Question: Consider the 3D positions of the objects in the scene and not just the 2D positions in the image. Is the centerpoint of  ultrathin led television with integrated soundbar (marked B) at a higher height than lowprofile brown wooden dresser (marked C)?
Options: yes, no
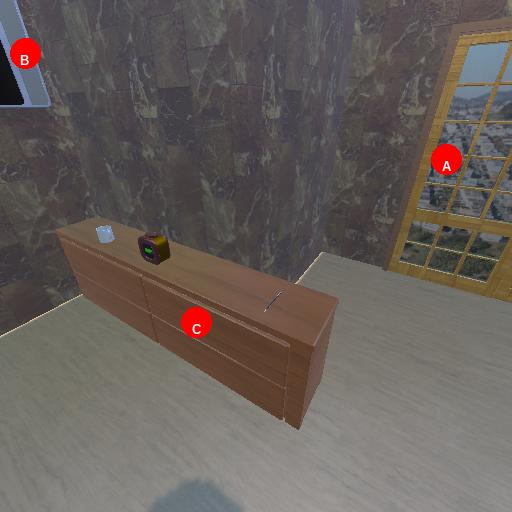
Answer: yes